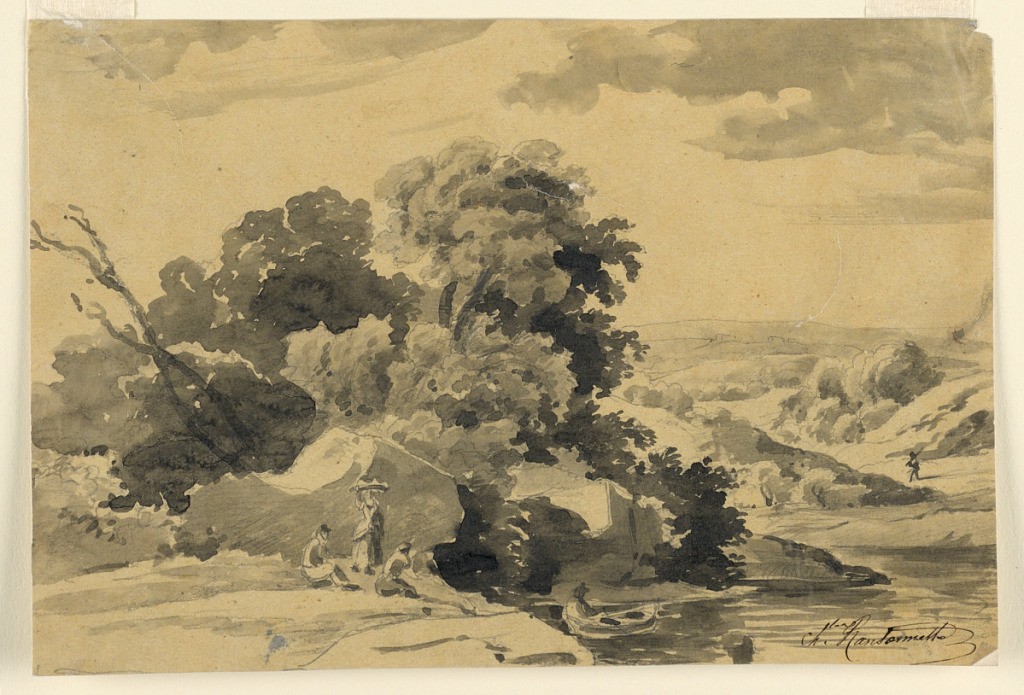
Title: A Landscape
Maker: Charles Nicolas Ransonnette, French, 1793 - 1877
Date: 1850–1860
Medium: Black crayon, brush and black wash on light brown tracing paper, mounted
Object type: Drawing
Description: The setting shows a hilly country with a stream. A man sits in a rowing boat, near a group of stones and trees. A man and two women are resting near it.